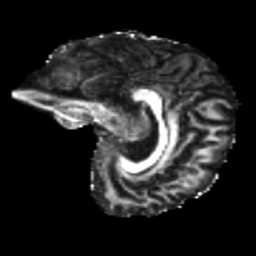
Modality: FA
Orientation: sagittal
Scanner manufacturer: siemens
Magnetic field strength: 3 T
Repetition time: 4 s
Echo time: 0.0594 s